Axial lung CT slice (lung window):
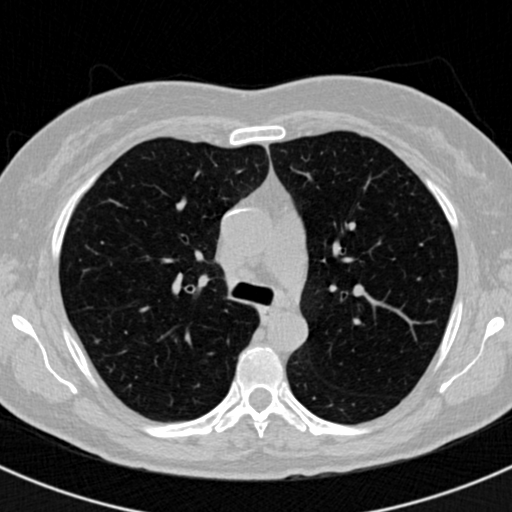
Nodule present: no